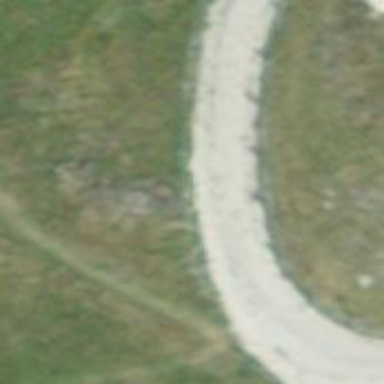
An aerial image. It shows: Gravel track road.